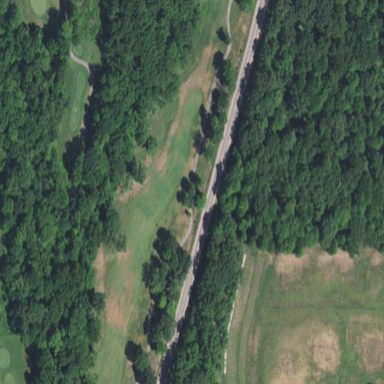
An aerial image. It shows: Area with grass used as rough in golf course.